Question: I am using OpenCL to calculate the eigenvectors of a matrix. AMD has an <URL> of eigenvalue calculation so I decided to use inverse iteration to get the eigenvectors.
I was following the algorithm described <URL>.

What is the best way to do this on a GPU using OpenCL? Are there any examples/references that I should look into?
---
EDIT: I'm sorry, I should have mentioned that my matrix is symmetric tridiagonal. From what I have been reading this could be important and maybe simplifies the whole process a lot
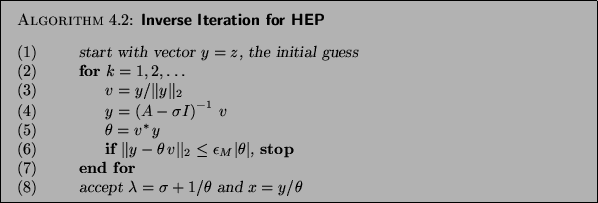
Answer: The fact that the matrix is tridiagonal is VERY important - that reduces the complexity of the problem from O(N^3) to O(N). You can probably get some speedup from the fact that it's symmetric too, but that won't be as dramatic.
The method for solving a tridiagonal system is here: <URL>.
Also note that you don't need to store all N^2 elements of the matrix, since almost all of them will be zeroes. You just need one vector of length N (for the diagonal) and two of length N-1 for the sub- and superdiagonals. And since your matrix is symmetric, the sub- and superdiagonals are the same.
Hope that's helpful...